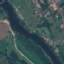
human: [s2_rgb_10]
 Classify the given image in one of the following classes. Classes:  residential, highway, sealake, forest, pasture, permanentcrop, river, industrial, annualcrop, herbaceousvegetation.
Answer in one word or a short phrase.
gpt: River